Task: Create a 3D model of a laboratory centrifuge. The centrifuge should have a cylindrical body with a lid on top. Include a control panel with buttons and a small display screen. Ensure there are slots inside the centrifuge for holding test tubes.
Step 445:
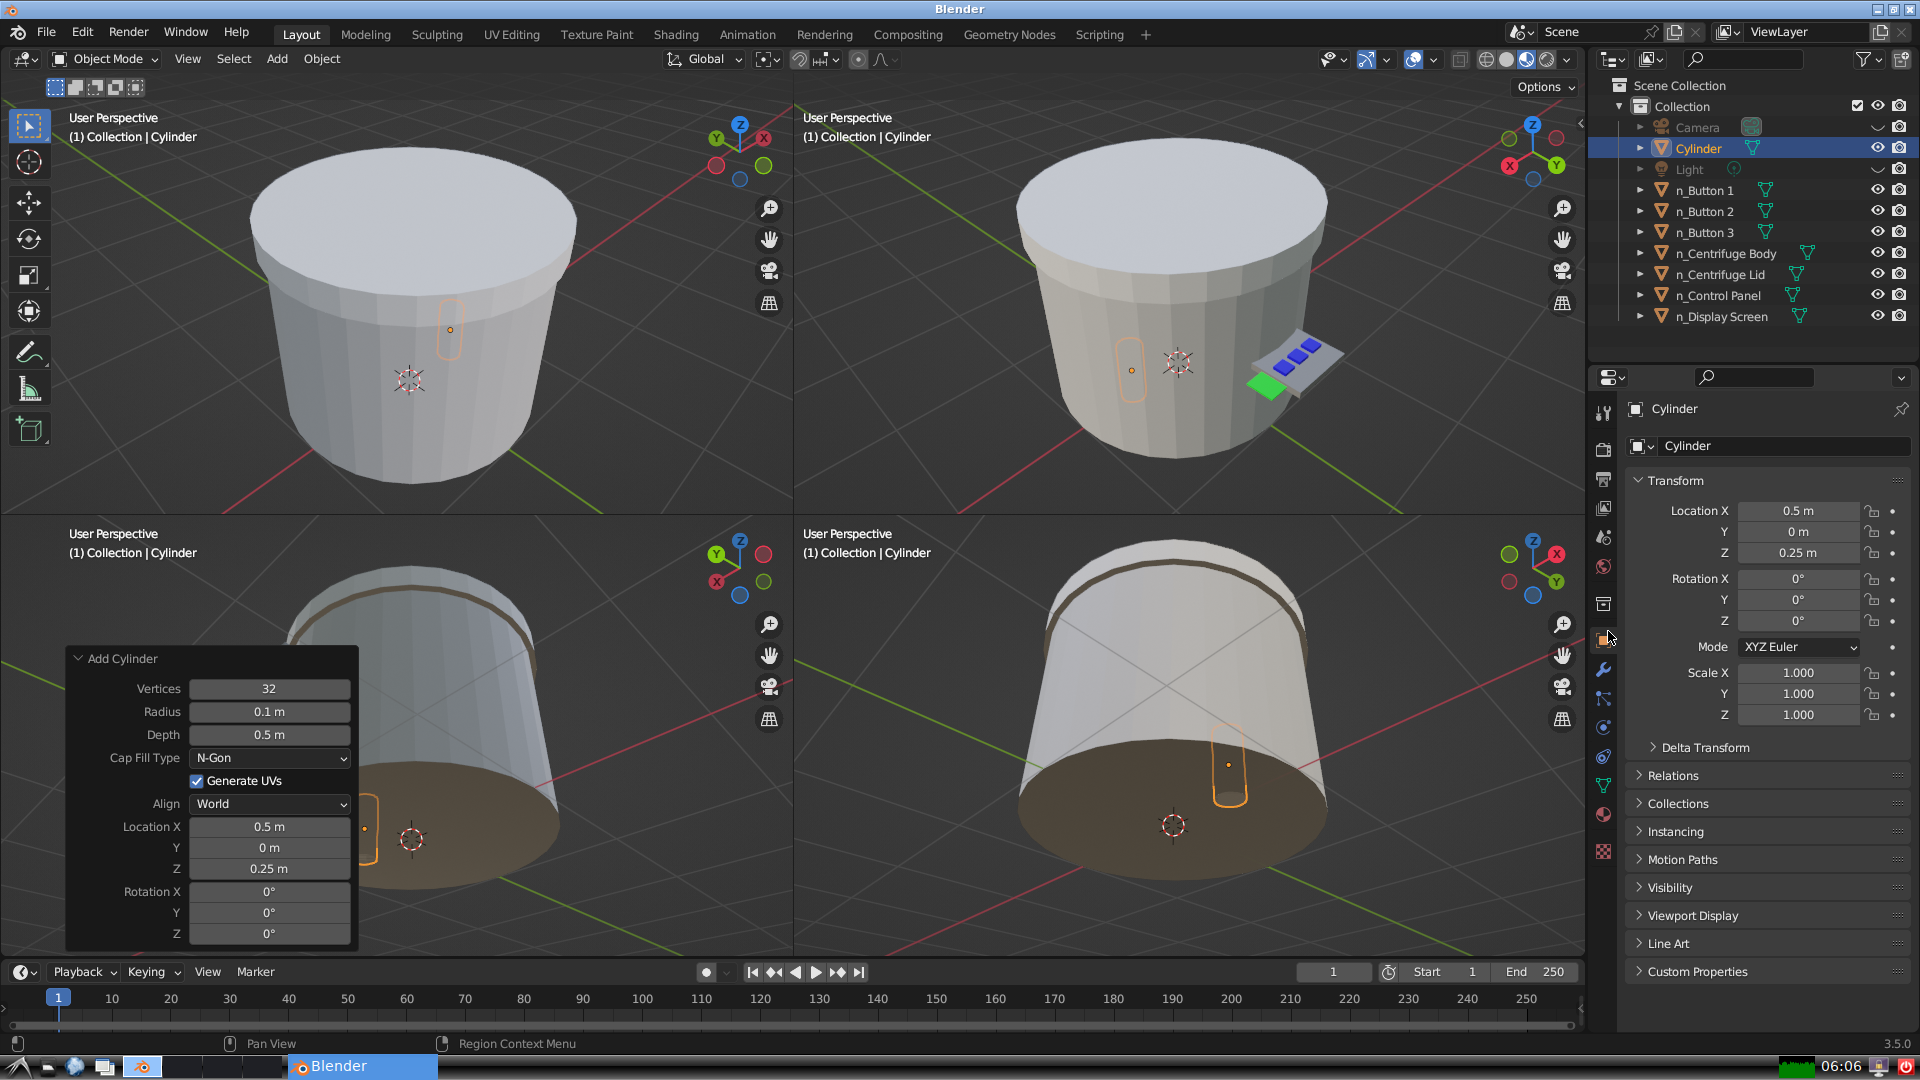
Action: {"mouse_move": [1732, 445]}